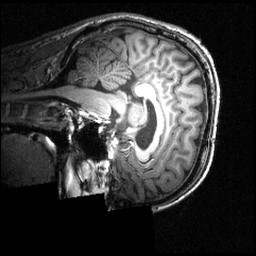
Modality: T1w
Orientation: sagittal
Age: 26
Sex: male
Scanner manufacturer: siemens
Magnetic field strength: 3.951 T
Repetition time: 1.5 s
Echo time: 0.00335 s